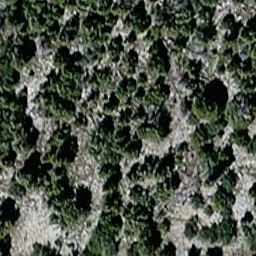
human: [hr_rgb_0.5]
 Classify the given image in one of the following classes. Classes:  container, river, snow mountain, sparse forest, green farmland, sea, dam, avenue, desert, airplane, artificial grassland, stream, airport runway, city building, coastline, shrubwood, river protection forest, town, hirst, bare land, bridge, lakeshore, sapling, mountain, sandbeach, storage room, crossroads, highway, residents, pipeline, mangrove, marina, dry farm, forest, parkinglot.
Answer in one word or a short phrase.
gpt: sparse forest